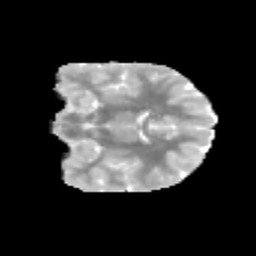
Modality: MD
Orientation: coronal
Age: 10
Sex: female
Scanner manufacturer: siemens
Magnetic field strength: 3 T
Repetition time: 3.8 s
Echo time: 0.07 s